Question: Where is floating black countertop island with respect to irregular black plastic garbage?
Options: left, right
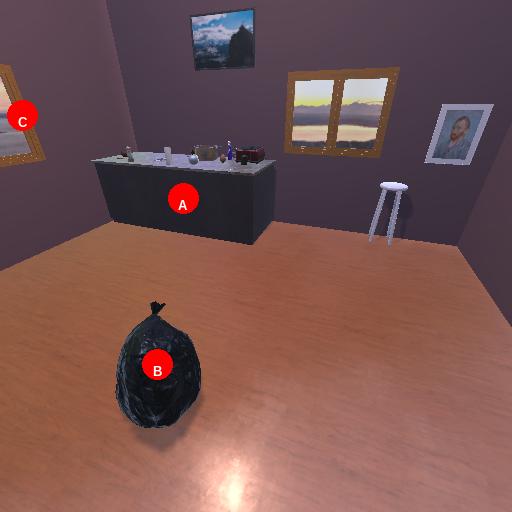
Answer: left